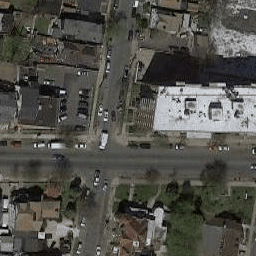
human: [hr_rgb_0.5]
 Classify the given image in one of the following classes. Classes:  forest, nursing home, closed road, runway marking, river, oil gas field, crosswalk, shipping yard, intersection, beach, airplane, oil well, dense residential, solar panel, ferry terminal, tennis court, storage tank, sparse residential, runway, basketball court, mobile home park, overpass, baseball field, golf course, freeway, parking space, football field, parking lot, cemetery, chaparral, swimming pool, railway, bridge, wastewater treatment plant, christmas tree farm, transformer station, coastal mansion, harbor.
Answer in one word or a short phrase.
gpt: intersection